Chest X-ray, PA view. Patient: 27 years old, sex F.
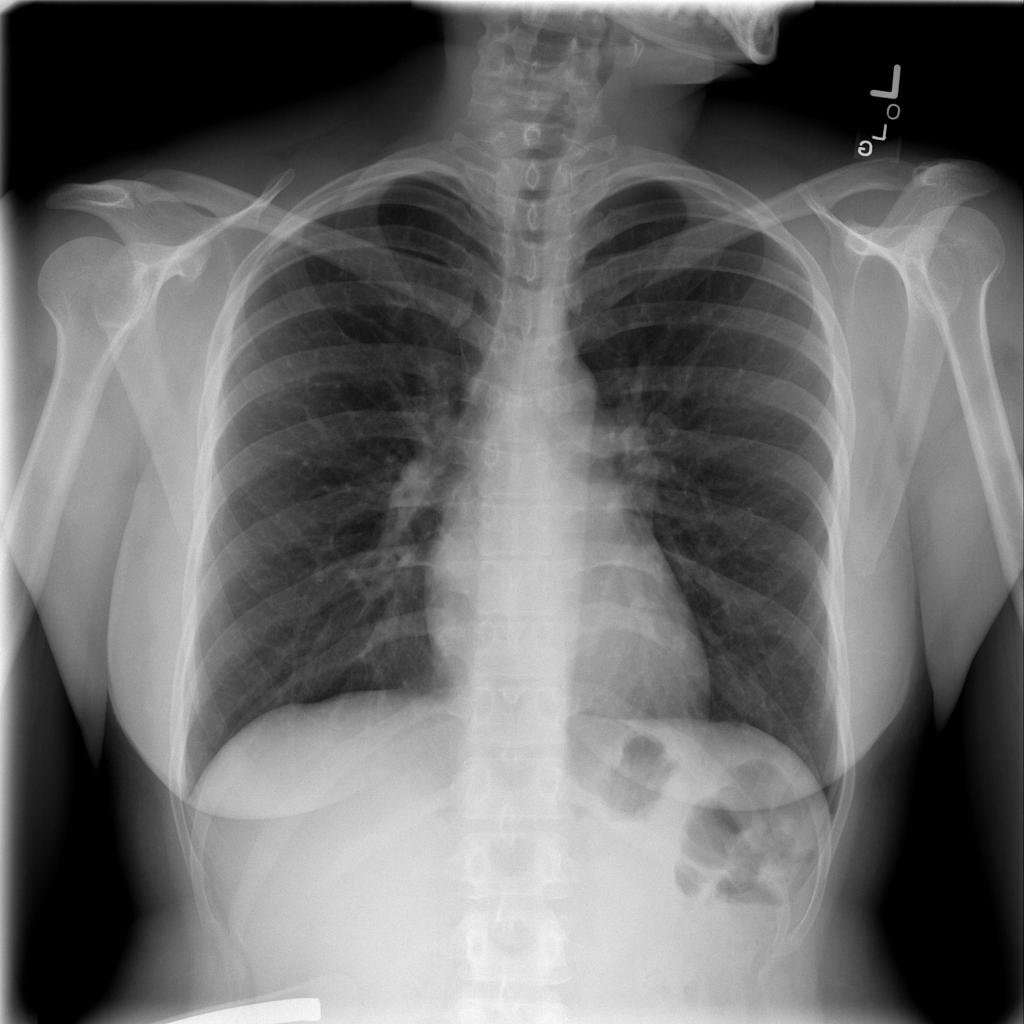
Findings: No Finding